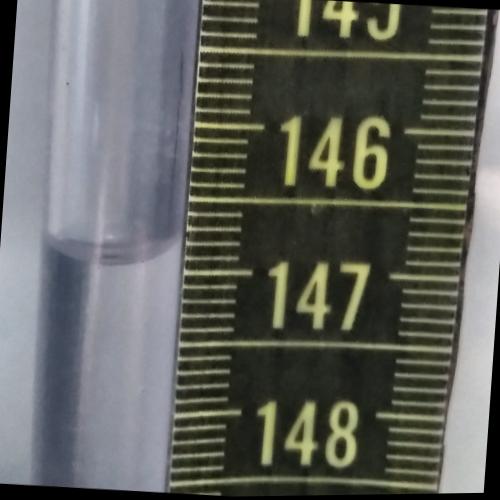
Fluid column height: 146.9 cm